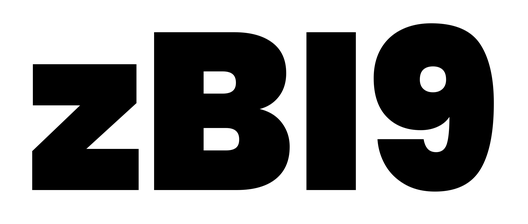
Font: Poppins-Black